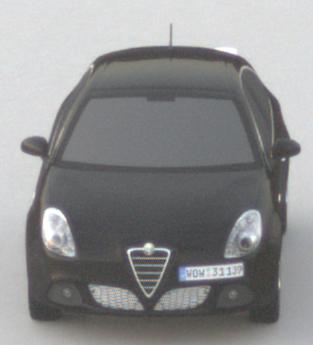
Make: Alfa Romeo
Model: Giulietta 1.4 TB 16V
Detailed model: Giulietta (940)
Model produced from: 2010/05
Model produced until: 2013/03
Doors: 5
Color: black
Road condition: dry road
Daytime: sunrise or sunset
Contrast: low contrast